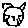
Label: cat